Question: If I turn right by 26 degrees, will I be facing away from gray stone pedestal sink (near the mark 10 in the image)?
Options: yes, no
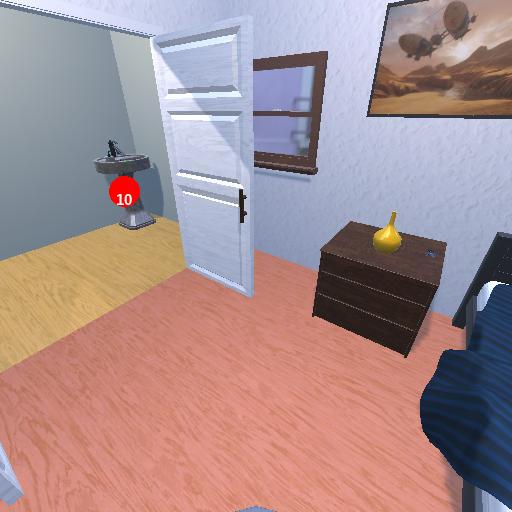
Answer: yes